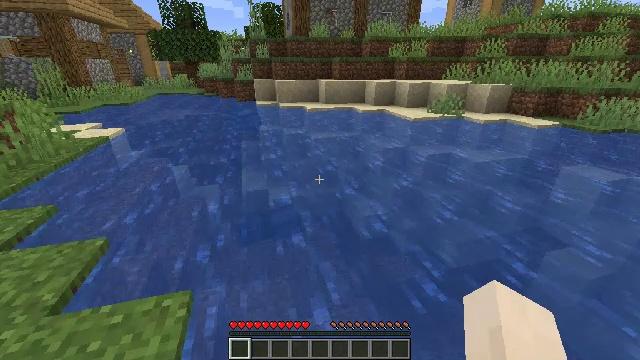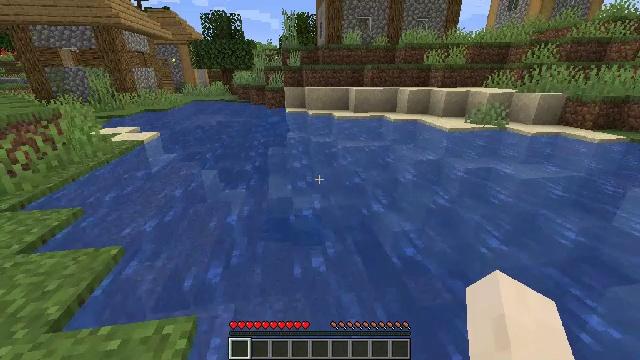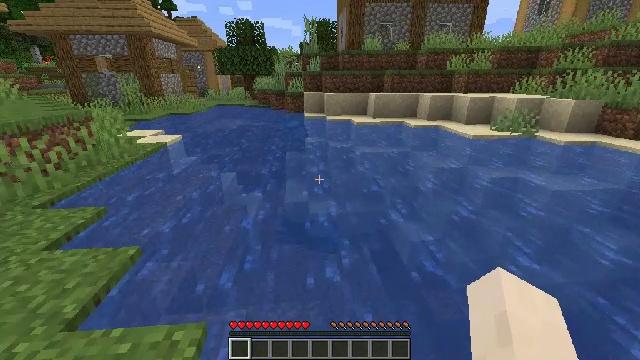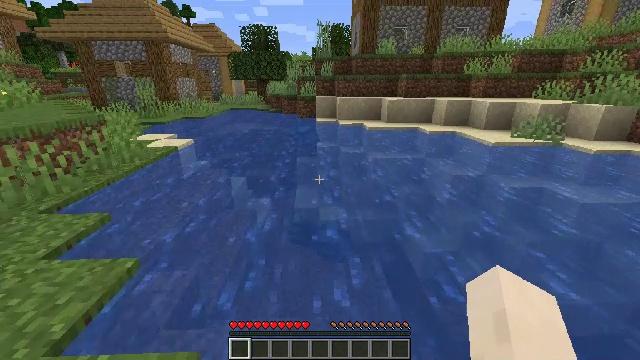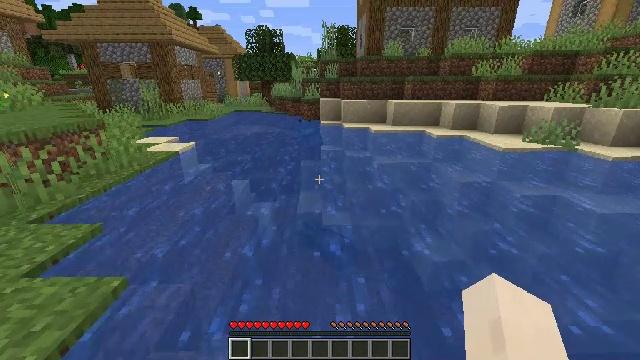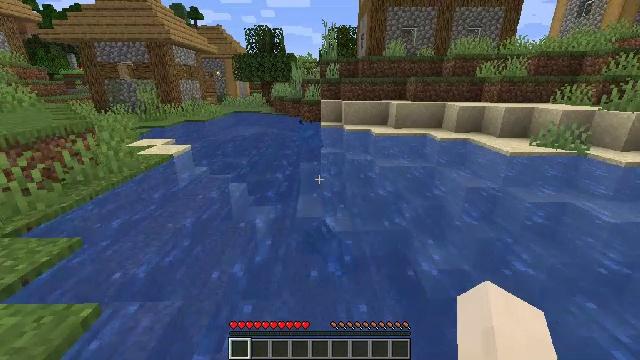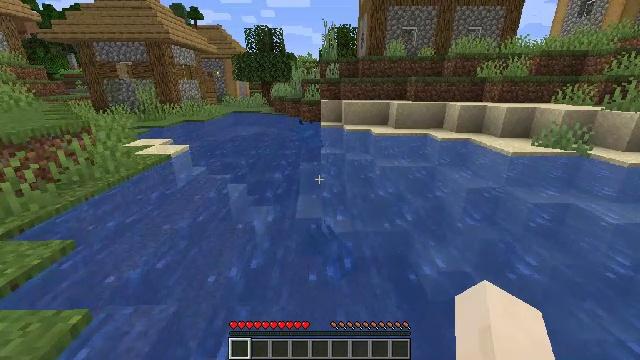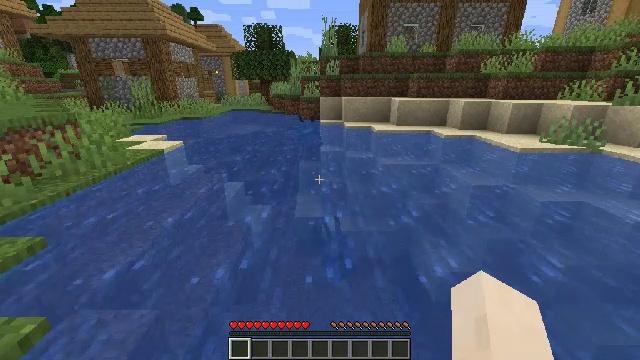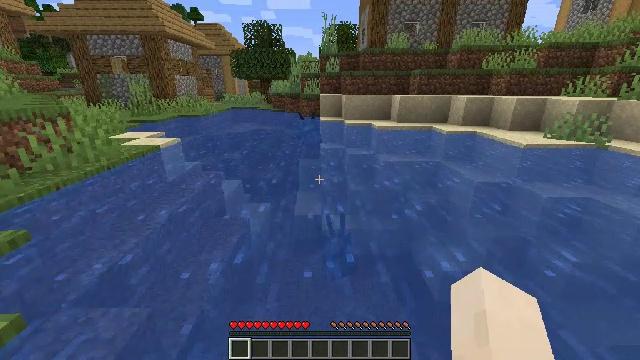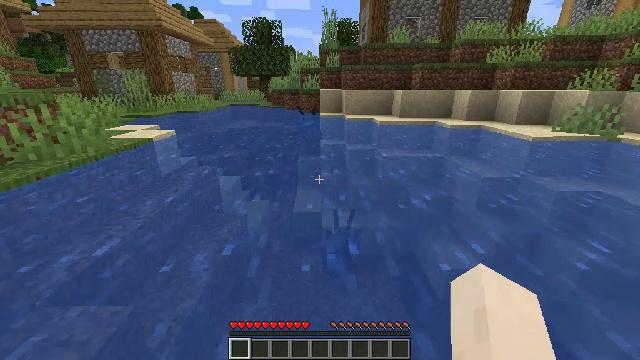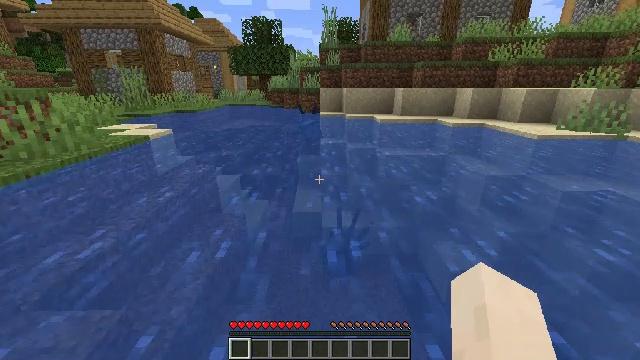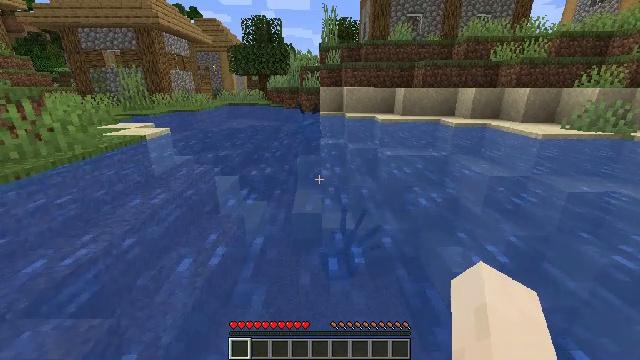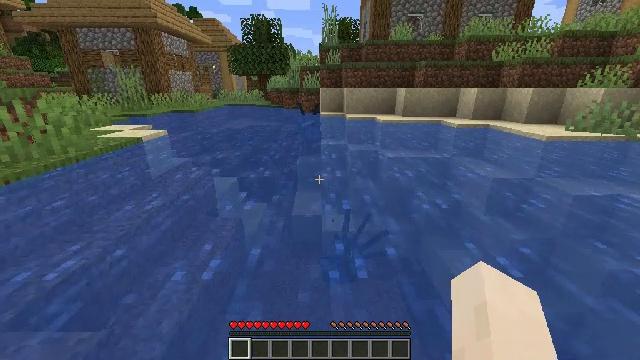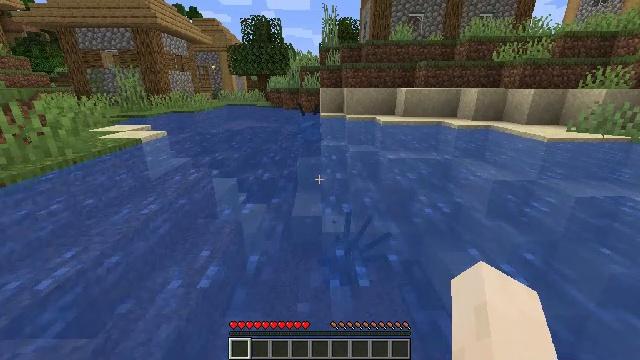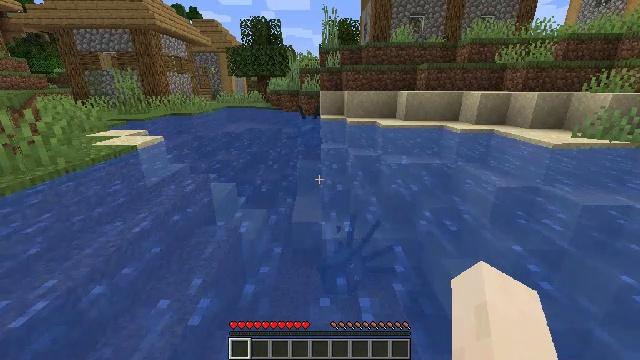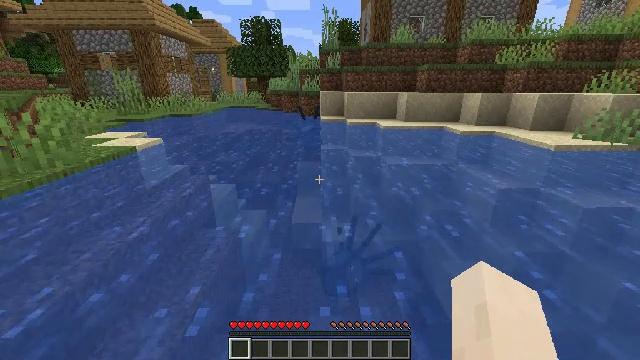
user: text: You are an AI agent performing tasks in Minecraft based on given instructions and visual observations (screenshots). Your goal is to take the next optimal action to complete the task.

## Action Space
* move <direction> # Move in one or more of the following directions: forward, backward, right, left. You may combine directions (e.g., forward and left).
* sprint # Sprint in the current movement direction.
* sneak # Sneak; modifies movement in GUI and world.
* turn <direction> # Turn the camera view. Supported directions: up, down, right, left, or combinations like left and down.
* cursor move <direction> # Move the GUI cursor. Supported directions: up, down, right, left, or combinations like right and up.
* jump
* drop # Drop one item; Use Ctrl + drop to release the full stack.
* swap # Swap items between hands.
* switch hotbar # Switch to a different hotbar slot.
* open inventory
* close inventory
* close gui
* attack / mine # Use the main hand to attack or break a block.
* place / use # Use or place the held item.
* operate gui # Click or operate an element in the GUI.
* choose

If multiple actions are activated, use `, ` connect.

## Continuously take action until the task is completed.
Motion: motion action
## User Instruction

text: Drop a lilac.
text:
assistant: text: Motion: move forward and move left, turn left and up
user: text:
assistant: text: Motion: move forward and move left, turn left and up
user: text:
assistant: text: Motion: move forward and move left, turn left and up
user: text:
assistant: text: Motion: move forward and move left, turn left
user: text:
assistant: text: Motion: move forward and move left
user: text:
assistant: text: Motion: move forward and move left
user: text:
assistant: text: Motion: move forward and move left
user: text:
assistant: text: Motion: move forward and move left, jump
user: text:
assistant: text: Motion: move forward and move left, jump
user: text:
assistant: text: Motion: move forward and move left, jump
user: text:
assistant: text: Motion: move forward and move left, jump
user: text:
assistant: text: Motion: move forward and move left, jump
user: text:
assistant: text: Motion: move forward and move left, jump
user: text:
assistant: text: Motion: move forward and move left, jump
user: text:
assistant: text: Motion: move forward and move left, jump
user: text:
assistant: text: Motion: move forward and move left, jump
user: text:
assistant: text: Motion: move forward and move left, jump
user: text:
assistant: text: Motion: move forward and move left, jump
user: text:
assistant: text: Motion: move forward and move left, turn left, jump
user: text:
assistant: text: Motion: move forward and move left, turn left, jump
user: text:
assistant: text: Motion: move forward and move left, turn left, jump
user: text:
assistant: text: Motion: move forward and move left, turn left, jump
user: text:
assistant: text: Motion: move forward and move left, jump
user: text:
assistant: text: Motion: move forward and move left, jump
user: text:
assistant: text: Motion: move forward and move left, jump
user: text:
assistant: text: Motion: move forward and move left, jump
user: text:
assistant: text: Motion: move forward and move left, jump
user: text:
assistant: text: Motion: move forward and move left, jump
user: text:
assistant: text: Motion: move forward and move left, jump
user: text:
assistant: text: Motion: move forward and move left, jump